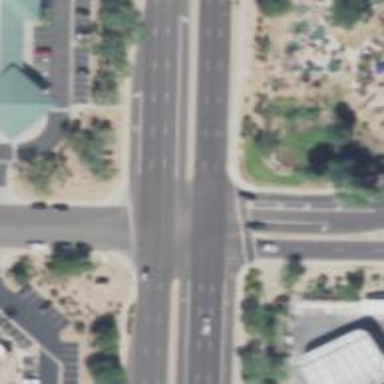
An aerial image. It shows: Marked uncontrolled road crossing.